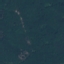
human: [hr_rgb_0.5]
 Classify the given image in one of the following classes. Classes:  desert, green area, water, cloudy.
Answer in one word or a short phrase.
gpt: green area